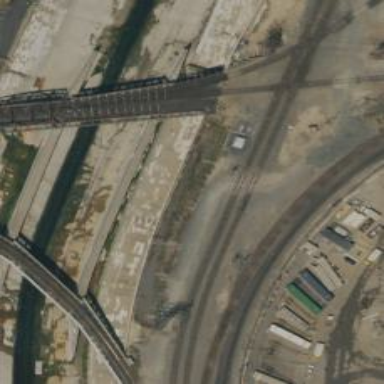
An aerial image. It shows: Junction on the railway.